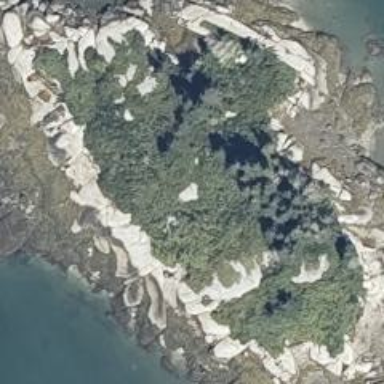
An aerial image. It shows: Islet along the natural coastline.